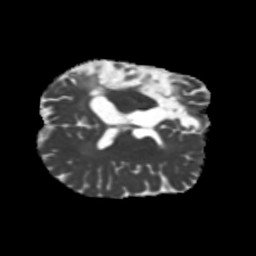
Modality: MD
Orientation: axial
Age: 37
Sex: female
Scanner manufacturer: siemens
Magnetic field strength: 3 T
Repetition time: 5.25 s
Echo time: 0.08 s